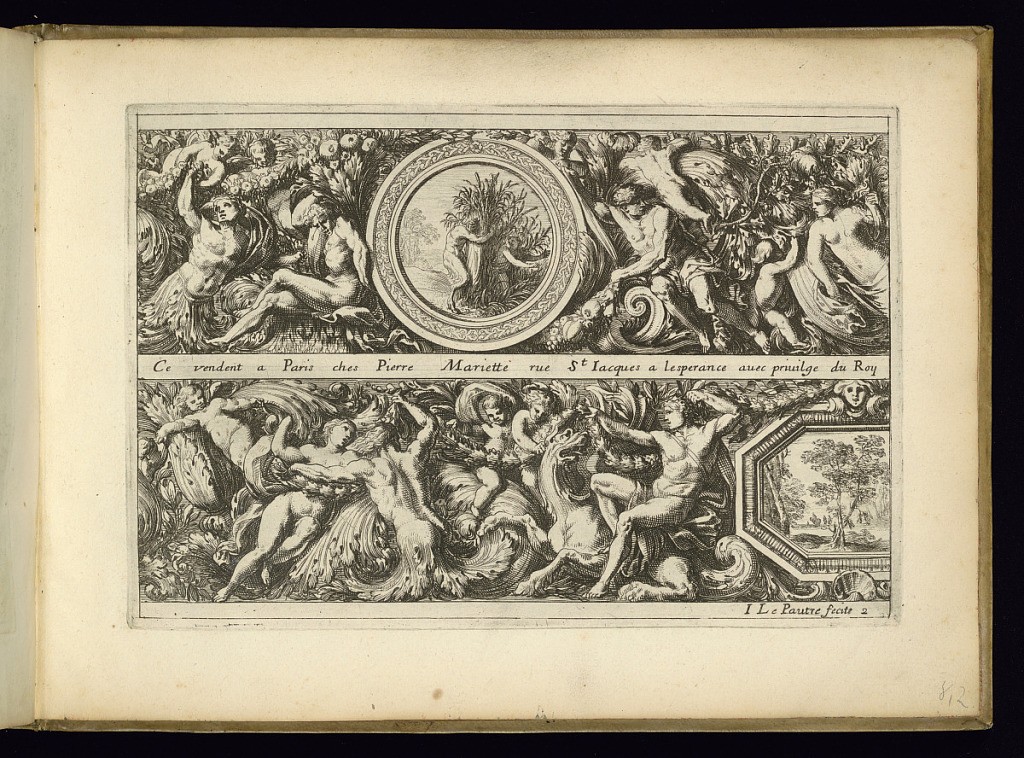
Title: Two Frieze Designs
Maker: Jean Le Pautre, French, 1618–1682
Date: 1657–82
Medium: Etching on laid paper
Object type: Print
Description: Two frieze designs with male and female figures, putti, scrolling leaves (rinceaux), a horse, festoons of leaves and fruit, a cartouche with a landscape in the lower frieze and a circular medallion in the upper frieze with the Greek mythological figures of Pan and Syrinx. The plate is signed and numbered.